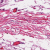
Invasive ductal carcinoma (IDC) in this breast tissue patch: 0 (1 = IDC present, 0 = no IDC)